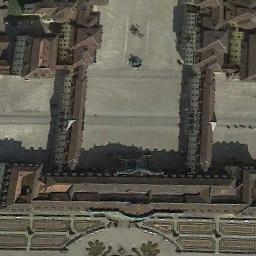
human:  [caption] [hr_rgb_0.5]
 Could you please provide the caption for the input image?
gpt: The whole palace is white and there is a lot of vegetation around the palace .

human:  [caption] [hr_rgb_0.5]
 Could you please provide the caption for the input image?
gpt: The brown palace has some open areas .

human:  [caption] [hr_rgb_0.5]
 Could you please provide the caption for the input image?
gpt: Many trees of different sizes are beside the palace .

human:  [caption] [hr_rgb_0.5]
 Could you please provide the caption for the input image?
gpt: The palace is on the open place .

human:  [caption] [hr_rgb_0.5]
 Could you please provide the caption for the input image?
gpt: There are some brown lawns beside the palace with brown walls .